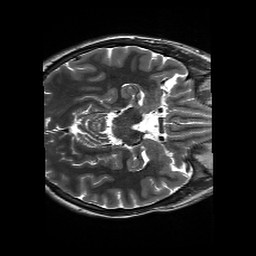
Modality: T2w
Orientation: axial
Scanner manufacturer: siemens
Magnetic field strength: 3 T
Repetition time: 13.52 s
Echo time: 0.088 s